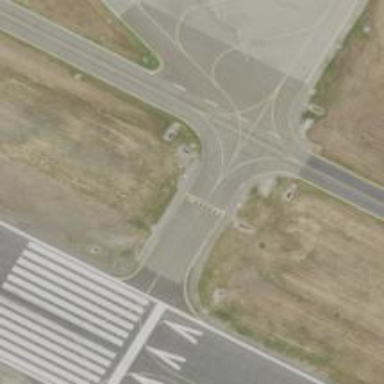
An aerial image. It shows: Image of taxiway at airport.